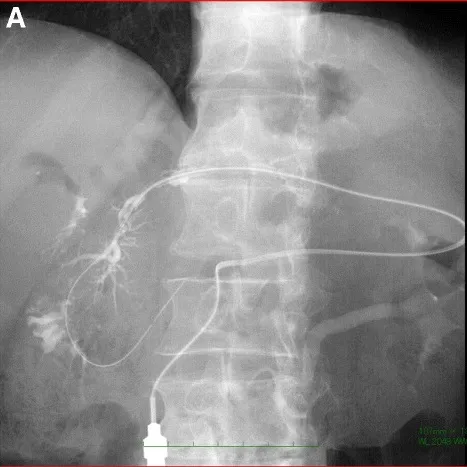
Disappearance of pancreatic pseudocyst. A; The pancreatic pseudocyst was seen on pancreatography through the pancreatic drainage tube.
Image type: radiology (x_ray)